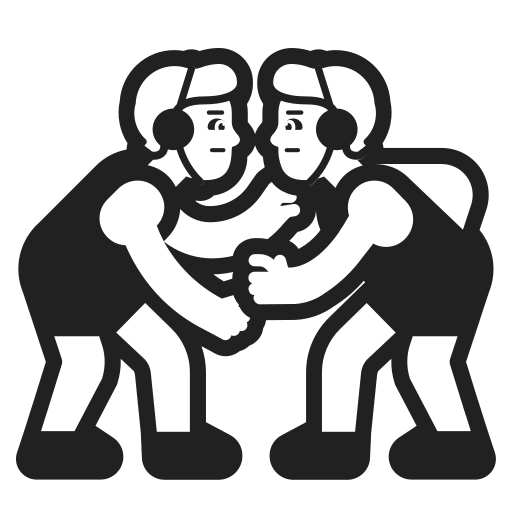
person wrestling high contrast default